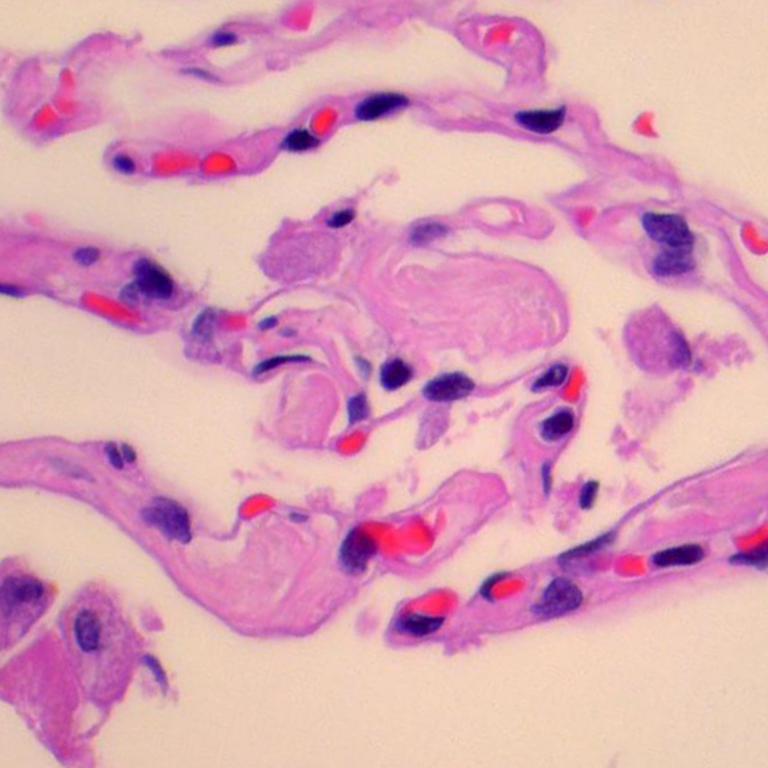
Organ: lung
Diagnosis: benign